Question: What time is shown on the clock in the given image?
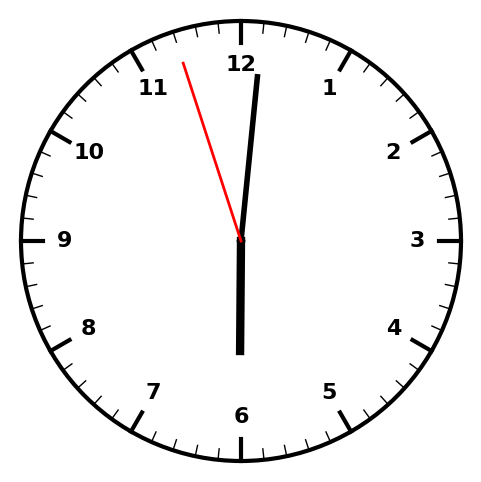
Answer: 06:00:57